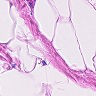
Metastatic tissue present: no